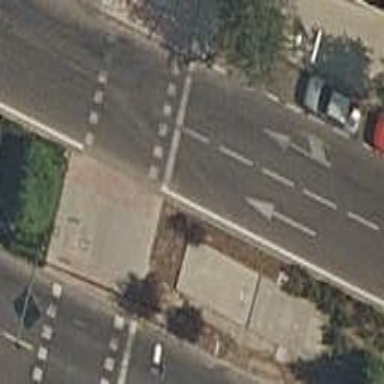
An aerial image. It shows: Road with traffic signals.